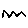
Label: zigzag